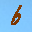
Label: 6